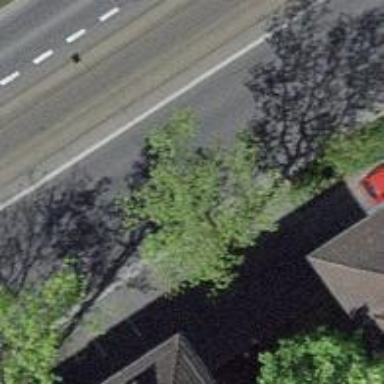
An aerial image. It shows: Avenue of trees.